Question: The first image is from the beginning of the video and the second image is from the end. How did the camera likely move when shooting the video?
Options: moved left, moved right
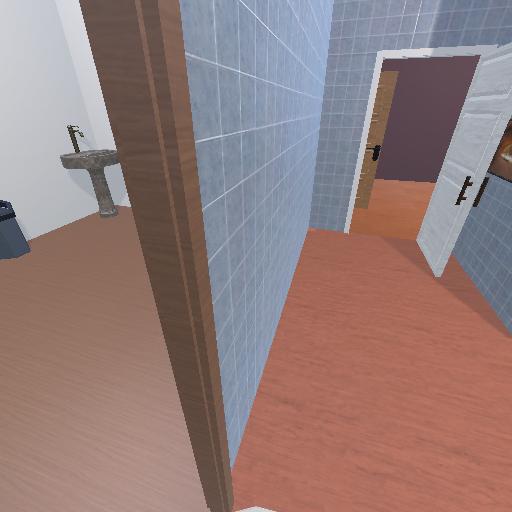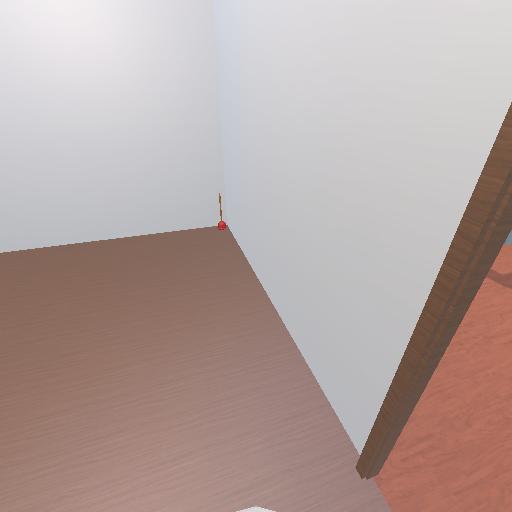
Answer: moved left